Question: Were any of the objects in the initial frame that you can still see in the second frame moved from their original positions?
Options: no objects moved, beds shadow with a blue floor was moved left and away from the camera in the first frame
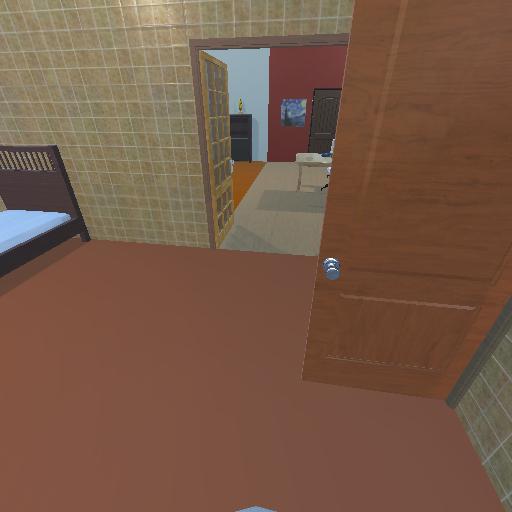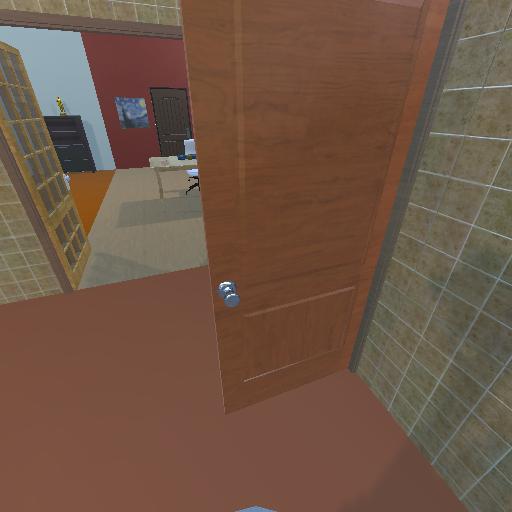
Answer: no objects moved